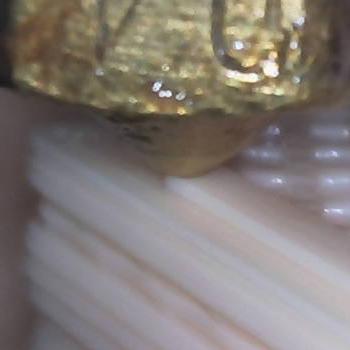
Flow rate: 118%